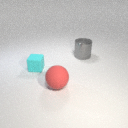
large gray metal cylinder to the right of large red rubber sphere